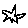
Label: star